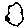
Label: cloud